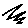
Label: zigzag